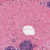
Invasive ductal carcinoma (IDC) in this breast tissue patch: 0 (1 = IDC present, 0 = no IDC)